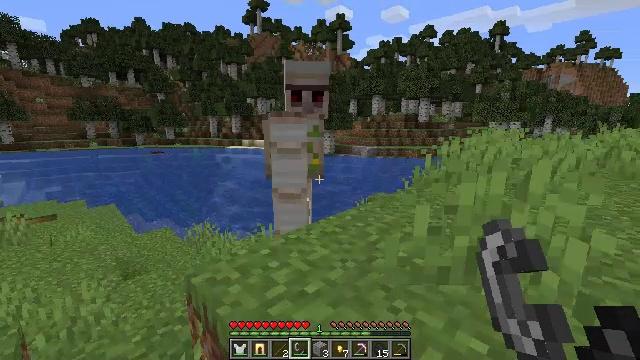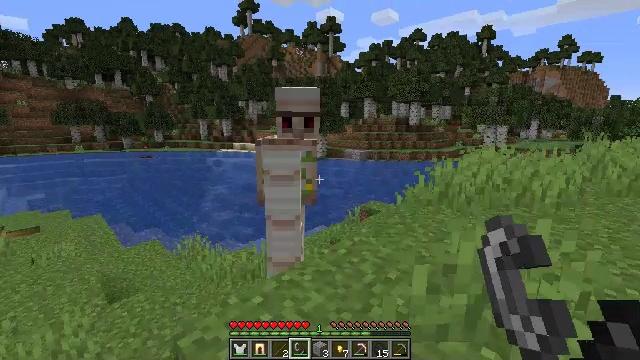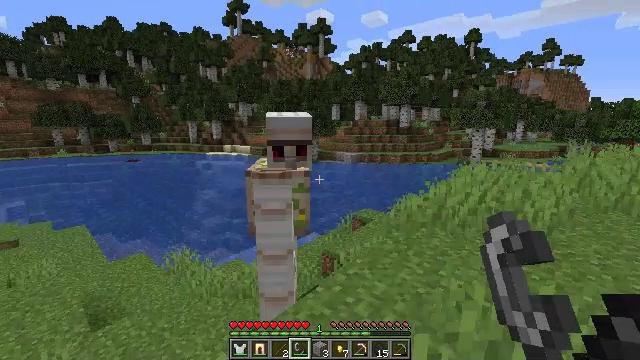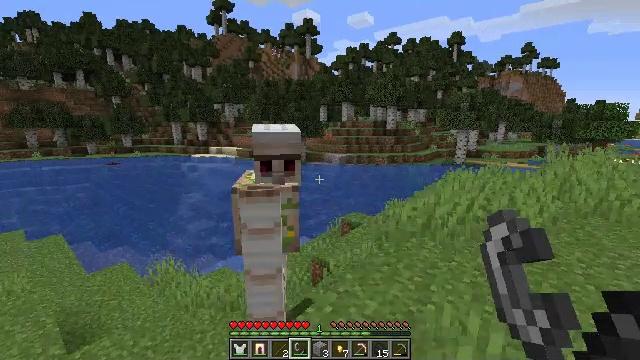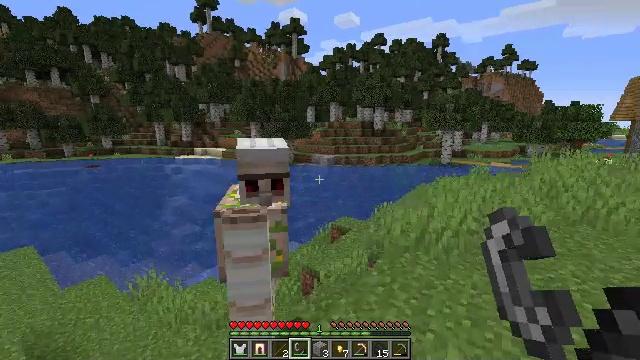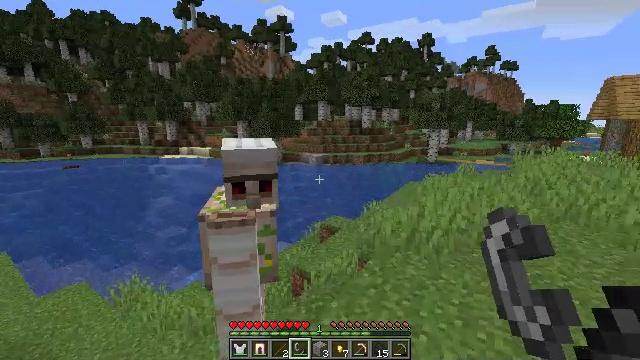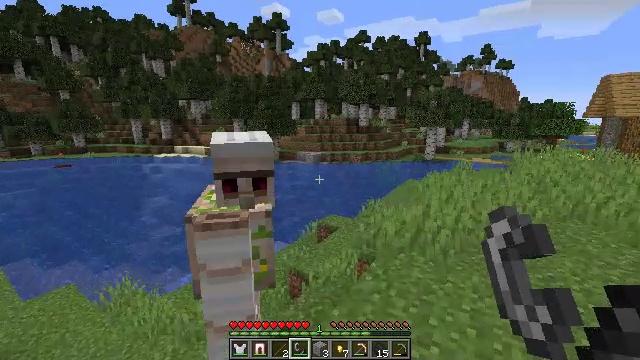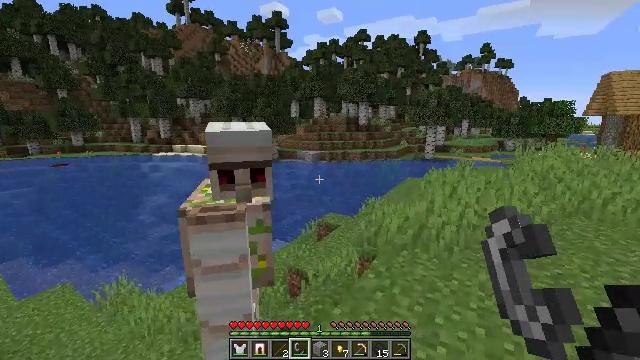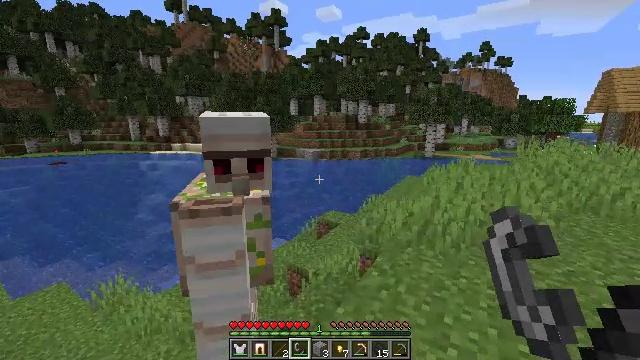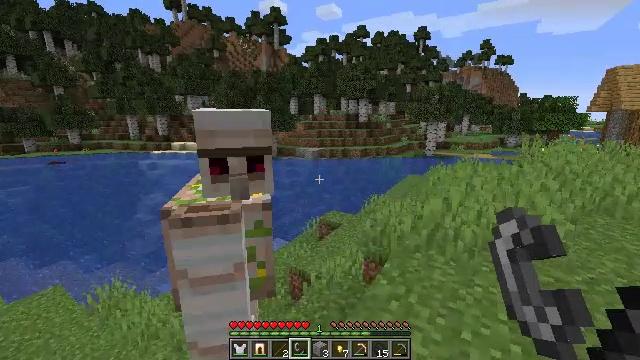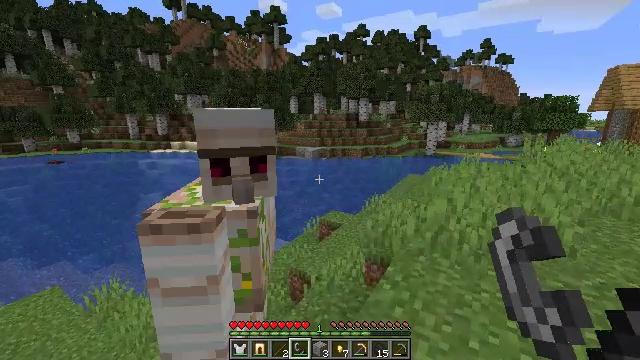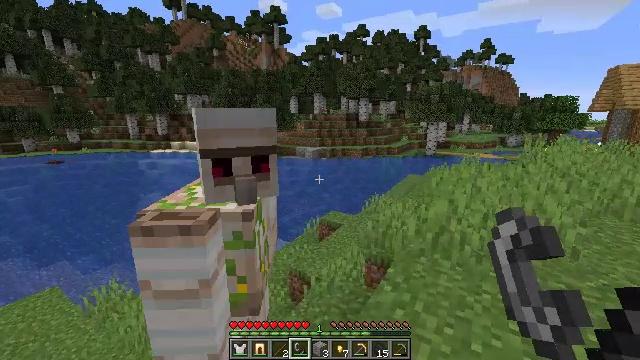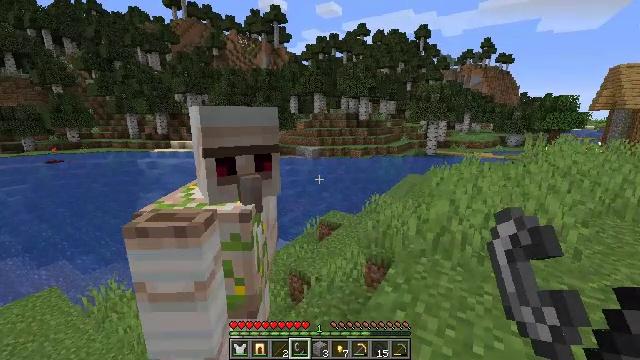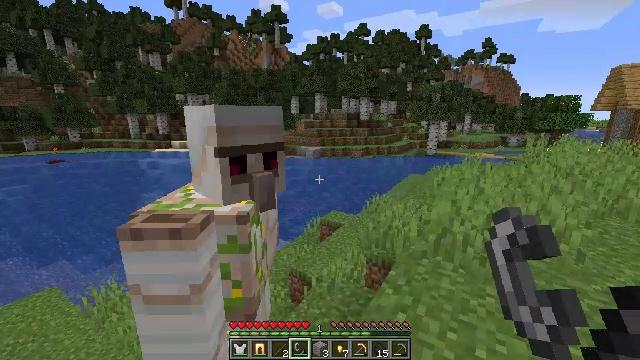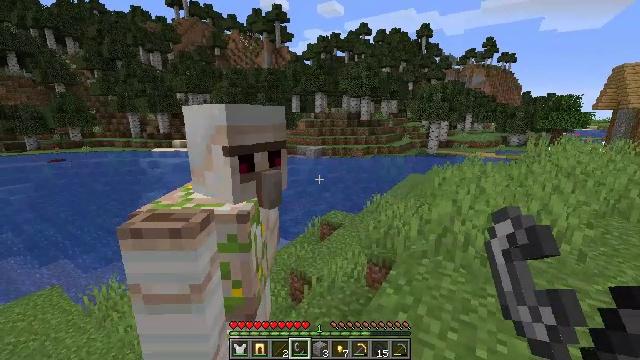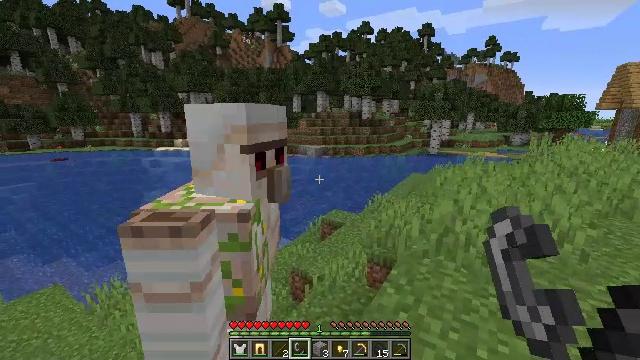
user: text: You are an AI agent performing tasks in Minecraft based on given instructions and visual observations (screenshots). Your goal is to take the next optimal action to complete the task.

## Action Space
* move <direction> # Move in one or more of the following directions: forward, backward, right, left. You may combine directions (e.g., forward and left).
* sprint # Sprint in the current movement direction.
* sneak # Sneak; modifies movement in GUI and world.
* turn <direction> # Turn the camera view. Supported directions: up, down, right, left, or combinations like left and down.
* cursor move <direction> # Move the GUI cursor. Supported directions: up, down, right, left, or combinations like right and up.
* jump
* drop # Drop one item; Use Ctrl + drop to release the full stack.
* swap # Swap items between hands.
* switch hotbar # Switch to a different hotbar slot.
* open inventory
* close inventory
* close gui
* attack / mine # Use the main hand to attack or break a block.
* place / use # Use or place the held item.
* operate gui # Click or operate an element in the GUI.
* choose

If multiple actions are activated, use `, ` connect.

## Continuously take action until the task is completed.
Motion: motion action
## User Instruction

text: Left click on the bell to mine it.
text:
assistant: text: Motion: move forward, turn right, jump
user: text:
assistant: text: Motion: move forward, turn right, jump
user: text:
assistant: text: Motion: move forward, turn right, jump
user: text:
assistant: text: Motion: move forward, turn right, jump
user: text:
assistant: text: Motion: move forward, turn right, jump
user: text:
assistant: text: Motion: move forward
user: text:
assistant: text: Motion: no_op
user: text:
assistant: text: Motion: no_op
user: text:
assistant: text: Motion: no_op
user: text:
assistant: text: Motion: no_op
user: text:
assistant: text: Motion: no_op
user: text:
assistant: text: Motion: no_op
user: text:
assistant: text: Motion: no_op
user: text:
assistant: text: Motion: no_op
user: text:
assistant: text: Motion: no_op
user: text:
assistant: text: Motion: no_op
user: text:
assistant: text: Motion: no_op
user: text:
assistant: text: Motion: no_op
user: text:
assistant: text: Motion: no_op
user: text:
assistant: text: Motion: no_op
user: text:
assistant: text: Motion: no_op
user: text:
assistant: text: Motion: no_op
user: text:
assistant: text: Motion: no_op
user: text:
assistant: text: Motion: no_op
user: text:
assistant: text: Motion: move back, turn left
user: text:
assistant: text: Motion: move back, turn left
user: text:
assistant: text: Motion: move back
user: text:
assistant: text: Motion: move back, turn right
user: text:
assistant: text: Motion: move back, turn right
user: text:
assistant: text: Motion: move back, turn right and down